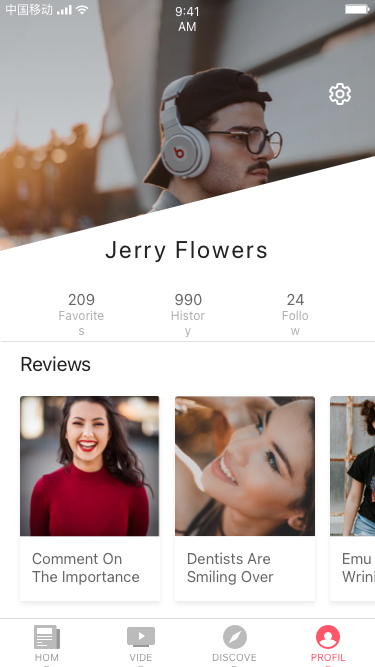
Text in this UI design:
Jerry Flowers
209
Favorites
990
History
24
Follow
Reviews
Comment On The Importance
Dentists Are Smiling Over Painless Veneer Alternative
Emu Oil For Anti Wrinkle